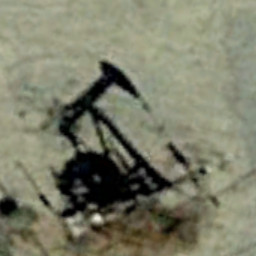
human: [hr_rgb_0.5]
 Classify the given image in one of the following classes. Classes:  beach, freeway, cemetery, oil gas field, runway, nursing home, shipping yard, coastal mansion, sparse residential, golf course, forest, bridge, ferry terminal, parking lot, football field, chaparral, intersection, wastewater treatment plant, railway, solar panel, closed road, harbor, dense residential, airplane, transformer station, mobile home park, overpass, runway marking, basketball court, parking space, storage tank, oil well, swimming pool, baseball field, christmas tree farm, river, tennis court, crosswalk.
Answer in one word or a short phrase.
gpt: oil well